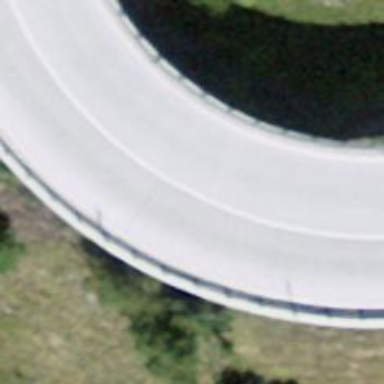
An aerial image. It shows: Primary highway bridge with asphalt surface.